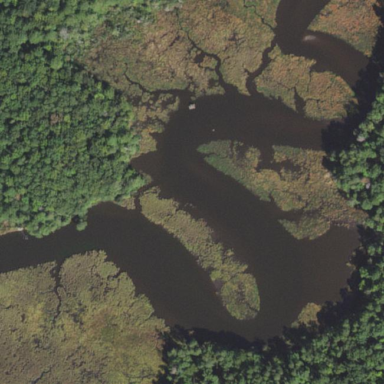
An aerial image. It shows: Tidal saltmarsh wetland.